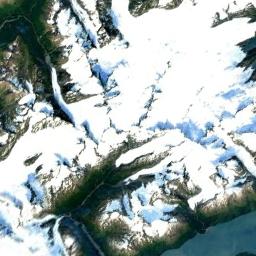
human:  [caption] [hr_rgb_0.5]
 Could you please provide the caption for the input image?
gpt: A snow-covered mountain covered in large areas .

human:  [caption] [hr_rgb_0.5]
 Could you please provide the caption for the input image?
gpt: The snowberg is covered with snow .

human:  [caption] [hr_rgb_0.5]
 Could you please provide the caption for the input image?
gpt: The snow berg is consist of green plants,Bare land and white snow .

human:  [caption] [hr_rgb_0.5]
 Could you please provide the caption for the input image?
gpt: The snowberg has some valley glaciers and the sea is next to the snowberg .

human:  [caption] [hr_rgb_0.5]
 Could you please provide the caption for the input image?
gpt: The snowberg is covered with snow .